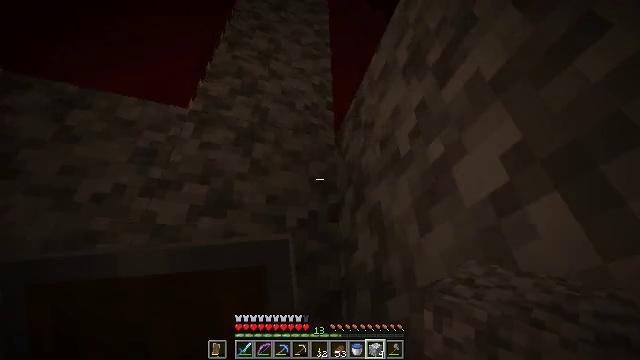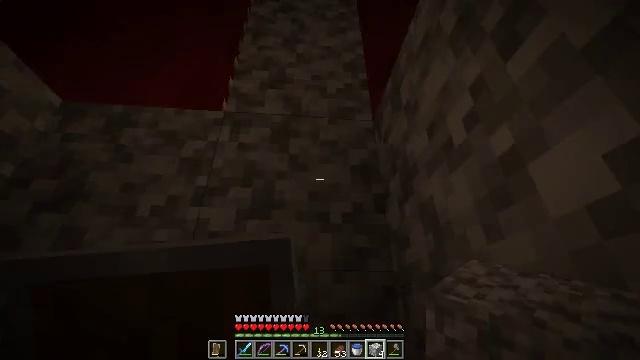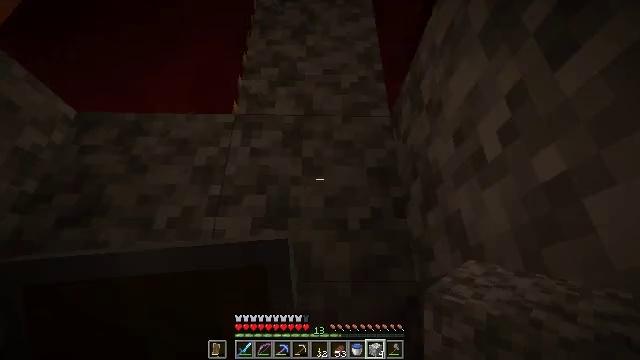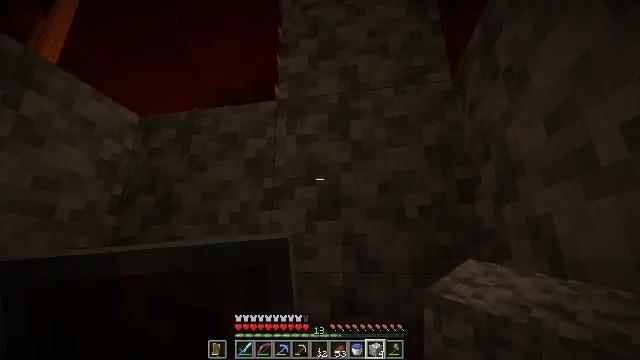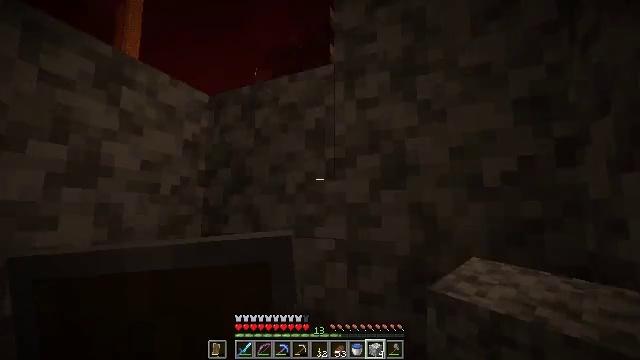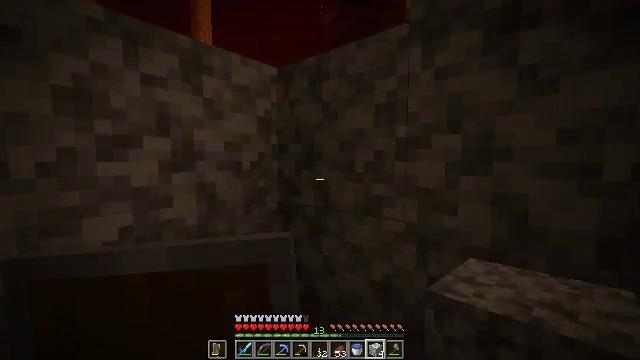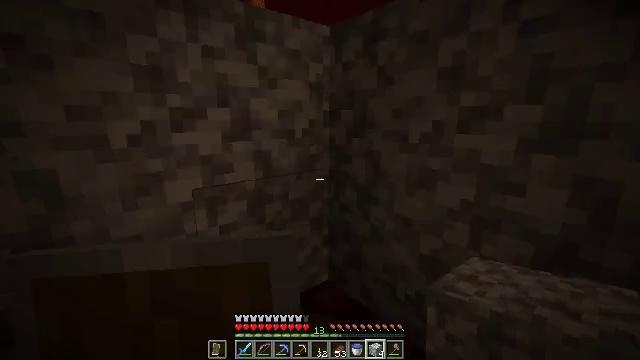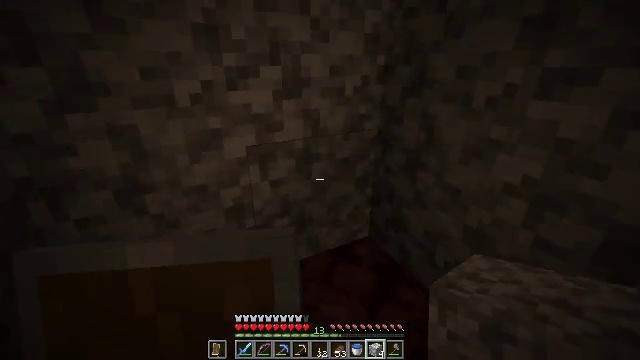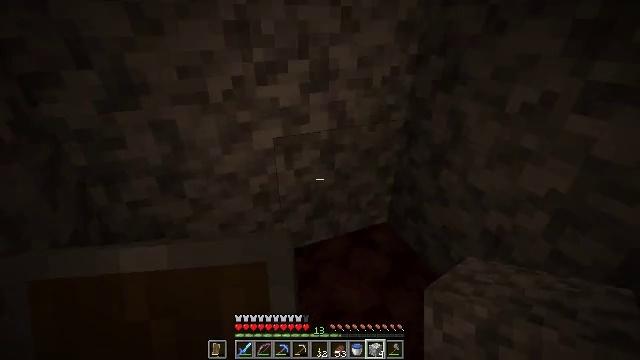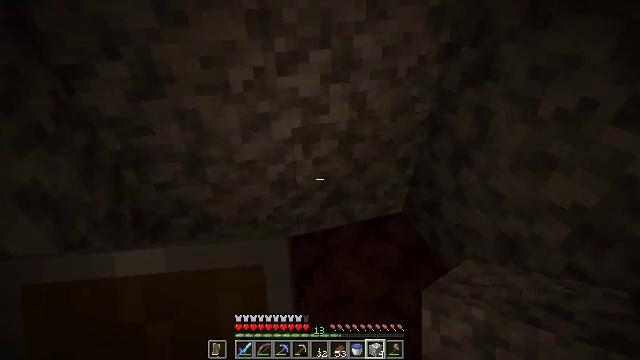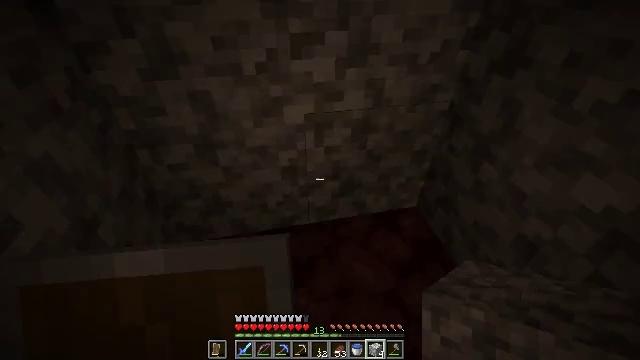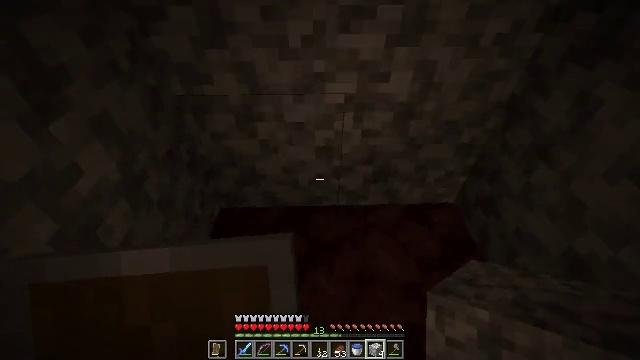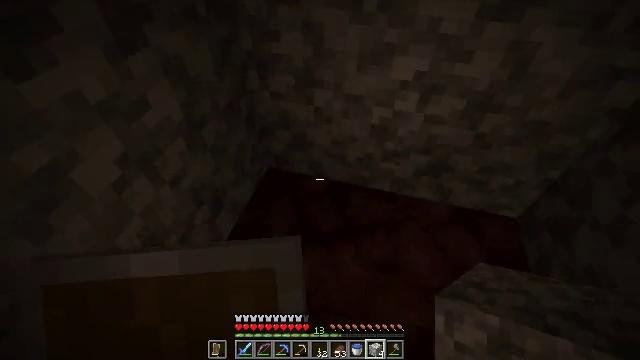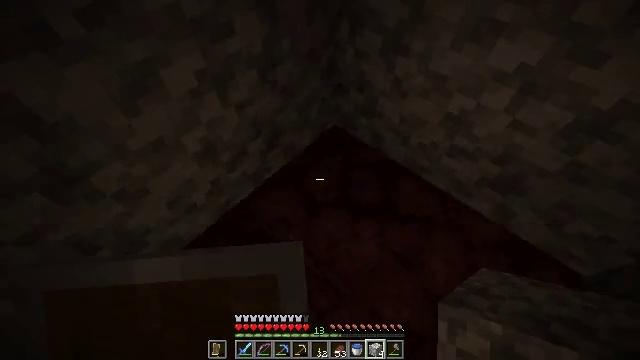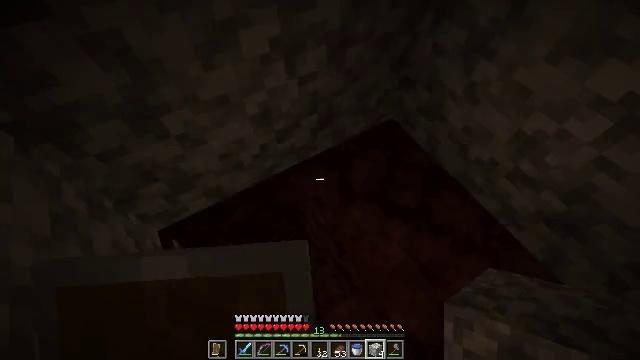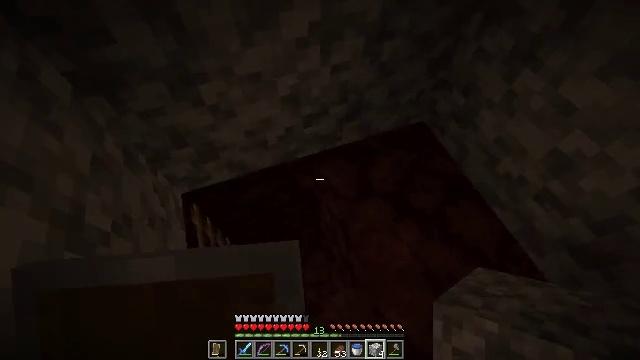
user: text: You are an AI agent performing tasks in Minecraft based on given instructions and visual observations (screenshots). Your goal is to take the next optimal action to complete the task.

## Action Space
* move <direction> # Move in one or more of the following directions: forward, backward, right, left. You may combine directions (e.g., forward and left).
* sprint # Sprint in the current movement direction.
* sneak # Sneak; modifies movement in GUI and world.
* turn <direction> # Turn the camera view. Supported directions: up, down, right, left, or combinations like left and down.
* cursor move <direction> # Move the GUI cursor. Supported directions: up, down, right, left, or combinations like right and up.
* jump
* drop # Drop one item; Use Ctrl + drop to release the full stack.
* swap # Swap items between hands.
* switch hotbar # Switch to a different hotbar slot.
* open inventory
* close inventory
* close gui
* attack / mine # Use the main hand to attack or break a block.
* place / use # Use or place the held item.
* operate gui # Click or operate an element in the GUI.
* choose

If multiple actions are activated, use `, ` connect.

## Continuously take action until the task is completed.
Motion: motion action
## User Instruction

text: Create a ladder using a crafting table.
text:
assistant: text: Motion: move forward and move right, turn left and down, jump
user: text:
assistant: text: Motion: move forward and move right, turn left and down, jump
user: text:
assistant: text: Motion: move forward and move right, turn left and down, jump
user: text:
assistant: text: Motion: move forward and move right, turn left and down, jump
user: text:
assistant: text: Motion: move forward and move right, turn left and down, jump
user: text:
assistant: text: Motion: move forward and move right, turn left and down, jump
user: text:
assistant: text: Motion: move forward and move right, turn left and down, jump
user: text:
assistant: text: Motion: move forward and move right, turn left and down, jump
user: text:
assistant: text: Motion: move forward and move right, turn left and down, jump
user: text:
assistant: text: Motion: move right, turn left and down, jump
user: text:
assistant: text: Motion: move right, turn left and down
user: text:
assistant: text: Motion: move right, turn left and down
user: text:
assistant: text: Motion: turn left and down
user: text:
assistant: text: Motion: turn left and down
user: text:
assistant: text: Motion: turn left
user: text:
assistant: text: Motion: move forward and move left
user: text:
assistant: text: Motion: move forward and move left
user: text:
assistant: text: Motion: move forward and move left, turn right and up
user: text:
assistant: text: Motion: move forward and move left
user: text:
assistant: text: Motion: move forward and move left, turn right and up
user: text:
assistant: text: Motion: move forward and move left, turn right and up
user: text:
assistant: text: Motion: move forward, turn right and up
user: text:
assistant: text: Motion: turn right
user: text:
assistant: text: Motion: turn right and up
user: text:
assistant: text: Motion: turn right and up
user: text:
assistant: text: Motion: turn right and up
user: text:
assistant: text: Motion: turn right and up
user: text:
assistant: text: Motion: turn right and up
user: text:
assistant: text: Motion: turn right and up
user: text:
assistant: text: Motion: turn right and down